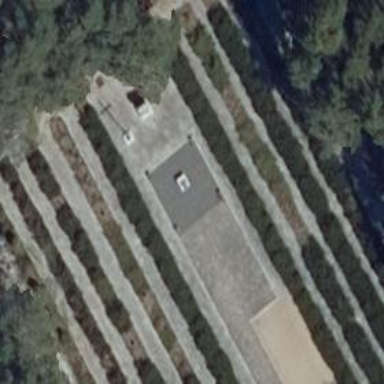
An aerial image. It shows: Historic memorial.